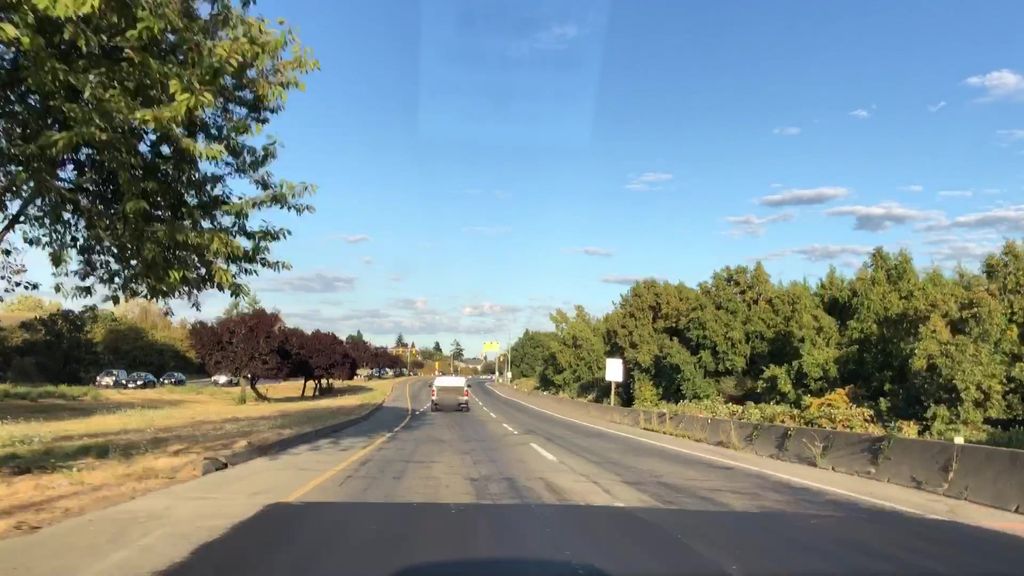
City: victoria